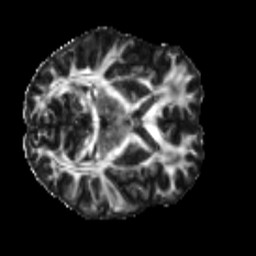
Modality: FA
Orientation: axial
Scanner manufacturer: siemens
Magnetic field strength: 3 T
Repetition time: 4 s
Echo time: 0.0594 s